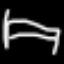
Label: bed